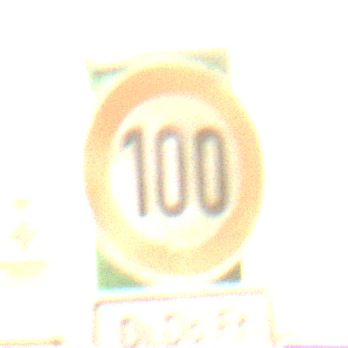
Verkehrszeichen: Geschwindigkeit100
Zusatzzeichen unten: ZeitangabenMitBeschraenkungAufWochentage3
Umgebung: Outdoor, Urban
Tageszeit: Night
Wetter: PartlyCloudy
Licht: Artificial
Jahreszeit: NotSpecified
Kontrast: HighContrast